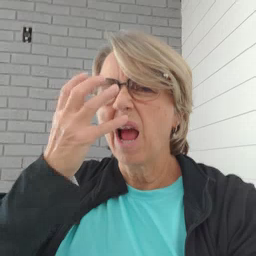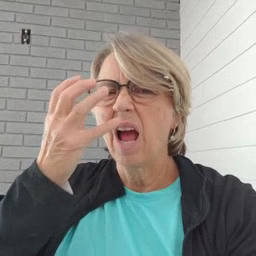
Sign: mad